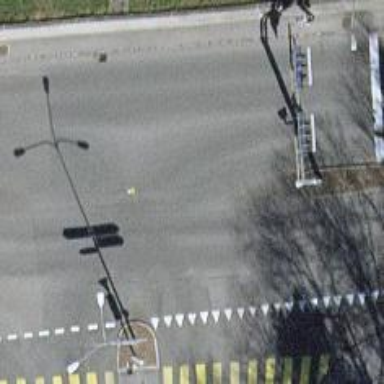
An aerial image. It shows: Junction with traffic signals.